Question: I am using this code to make password input and confirm password input to match correctly
Javascript:
'''
var app = angular.module('app', []);
app.directive('validPasswordC', function() {
return {
require: 'ngModel',
scope: {
reference: '=validPasswordC'
},
link: function(scope, elm, attrs, ctrl) {
ctrl.$parsers.unshift(function(viewValue, $scope) {
var noMatch = viewValue != scope.reference
ctrl.$setValidity('noMatch', !noMatch)
});
scope.$watch("reference", function(value) {;
ctrl.$setValidity('noMatch', value === ctrl.$viewValue);
});
}
}
});
app.controller('homeCtrl', function($scope) {
$scope.submit= function (form) {
if(form.$valid)
alert('in');
else
alert('out');
}
});
'''
HTML:
'''
<script src="https://ajax.googleapis.com/ajax/libs/angularjs/1.2.23/angular.min.js"></script>
<div ng-app="app">
<div ng-controller="homeCtrl">
<p>Password:{{formData.password}}</p>
<form name="signupForm" ng-submit="submit(signupForm)">
<div class="fieldset" ng-class="{'has-error':formData.password.$invalid && !formData.password.$pristine}">
<label>Password</label>
<input type="password" id="password" name="password" ng-model="formData.password" ng-minlength="8" ng-maxlength="20" ng-pattern="/(?=.*[a-z])(?=.*[A-Z])(?=.*[^a-zA-Z])/" placeholder="password" required />
<p ng-show="signupForm.password.$error.required" class="error">*</p>
<p ng-show="signupForm.password.$error.minlength" class="error">
Passwords must be between 8 and 20 characters.</p>
<p ng-show="signupForm.password.$error.pattern" class="error">
Must contain one lower &amp; uppercase letter, and one non-alpha character (a number or a symbol.)</p>
</div>
<div class="fieldset" ng-class="{'has-error':formData.password_c.$invalid && !formData.password_c.$pristine}">
<label for="password_c">Confirm Password</label>
<input type="password" id="password_c" name="password_c" ng-model="formData.password_c" placeholder="confirm password" valid-password-c="formData.password" required />
<p ng-show="signupForm.password_c.$error.noMatch" class="error">Passwords do not match.</span>
<p ng-show="signupForm.password_c.$error.required" class="error">*</p>
</div>
</form>
</div>
</div>
'''
Code is working fine but when I pass form to ng-submit function it always says invalid at confirm password field . I check this form in console only confirm password field has $valid = false and $invalid = true . Need help what is wrong here.
Here is the console

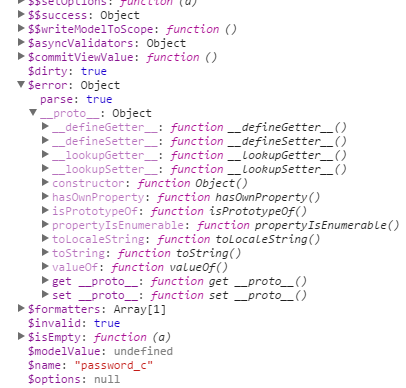
Answer: I don't see why you use '$parsers' instead of <URL>? Parsers are used for formatting not for validating an input field! Here's my solution:
'''
/**
* Validator for matching two inputs.
* The given attribute is the value to match the own modelValue.
* @example
* <input name="passwordConfirm" type="password" ng-model="passwordConf" validate-match="newPassword">
*/
app.directive('validateMatch', function () {
return {
require: 'ngModel',
scope: {
validateMatch: '='
},
link: function(scope, element, attrs, ngModel) {
scope.$watch('validateMatch', function() {
ngModel.$validate(); // validate again when match value changes
});
ngModel.$validators.match = function(modelValue) {
if (!modelValue || !scope.validateMatch || ngModel.$error.minlength) {
return true;
}
return modelValue === scope.validateMatch;
};
}
};
});
'''
The '$error' attribute is named 'match' not 'noMatch' because that would be double negative.